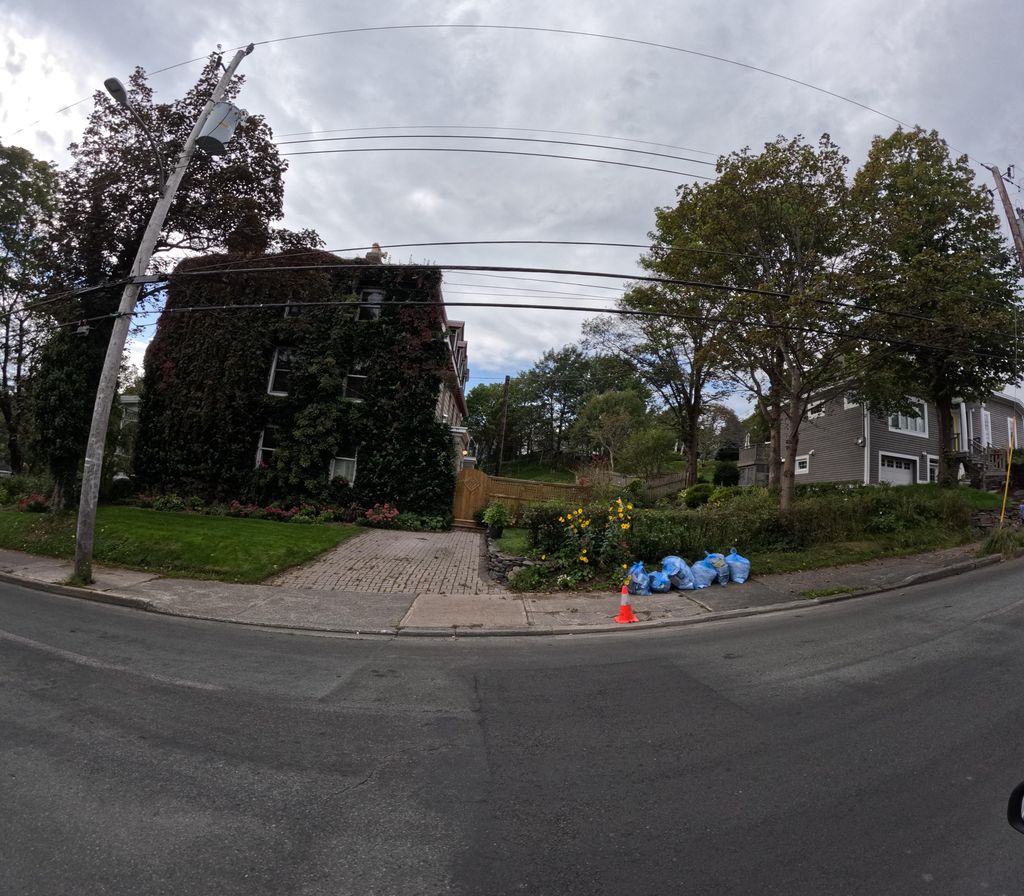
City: st_johns